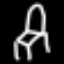
Label: chair